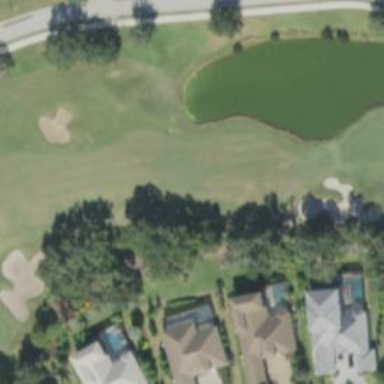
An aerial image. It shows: Golf hole.